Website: bh-photo
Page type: address-validator
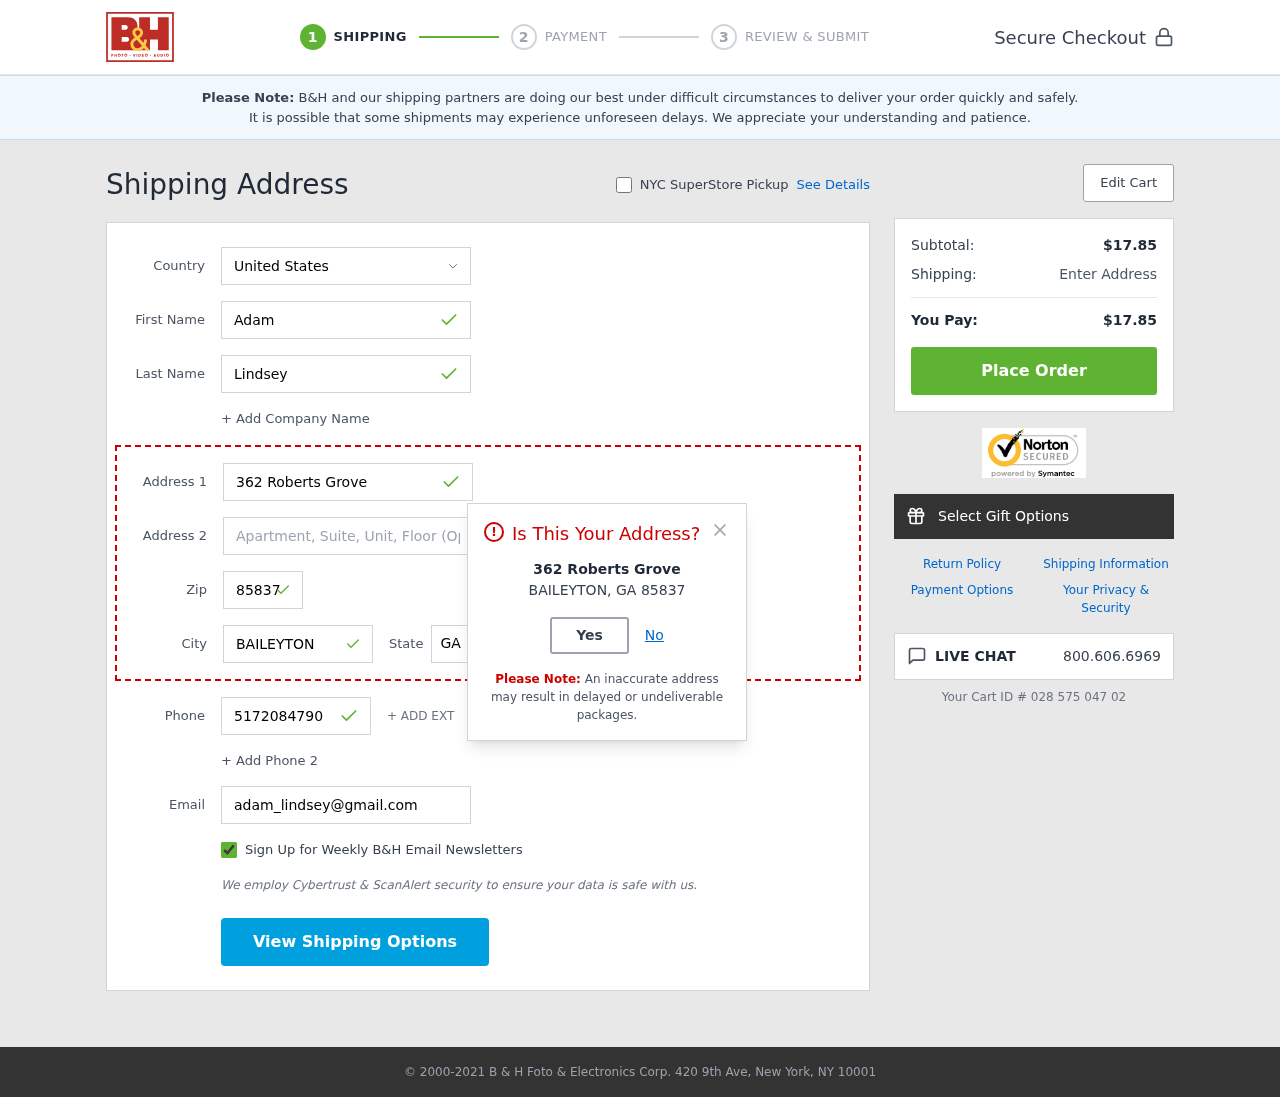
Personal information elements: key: PII_CITY
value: Baileyton
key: PII_COUNTRY
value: United States
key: PII_EMAIL
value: adam_lindsey@gmail.com
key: PII_FIRSTNAME
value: Adam
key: PII_LASTNAME
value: Lindsey
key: PII_PHONE
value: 5172084790
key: PII_POSTCODE
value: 85837
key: PII_STATE_ABBR
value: GA
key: PII_STREET
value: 362 Roberts Grove
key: PII_CITY_MODAL
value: BAILEYTON
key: PII_POSTCODE_FULL
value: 85837
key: PII_POSTCODE_NUMERIC
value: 85837
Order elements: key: ORDER_SUBTOTAL
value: $17.85
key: ORDER_TOTAL
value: $17.85
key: ORDER_ID
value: Your Cart ID # 028 575 047 02